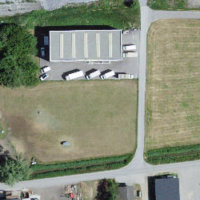
EUNIS habitat code: 57
Species observed at this site:
Motacilla alba
Motacilla cinerea